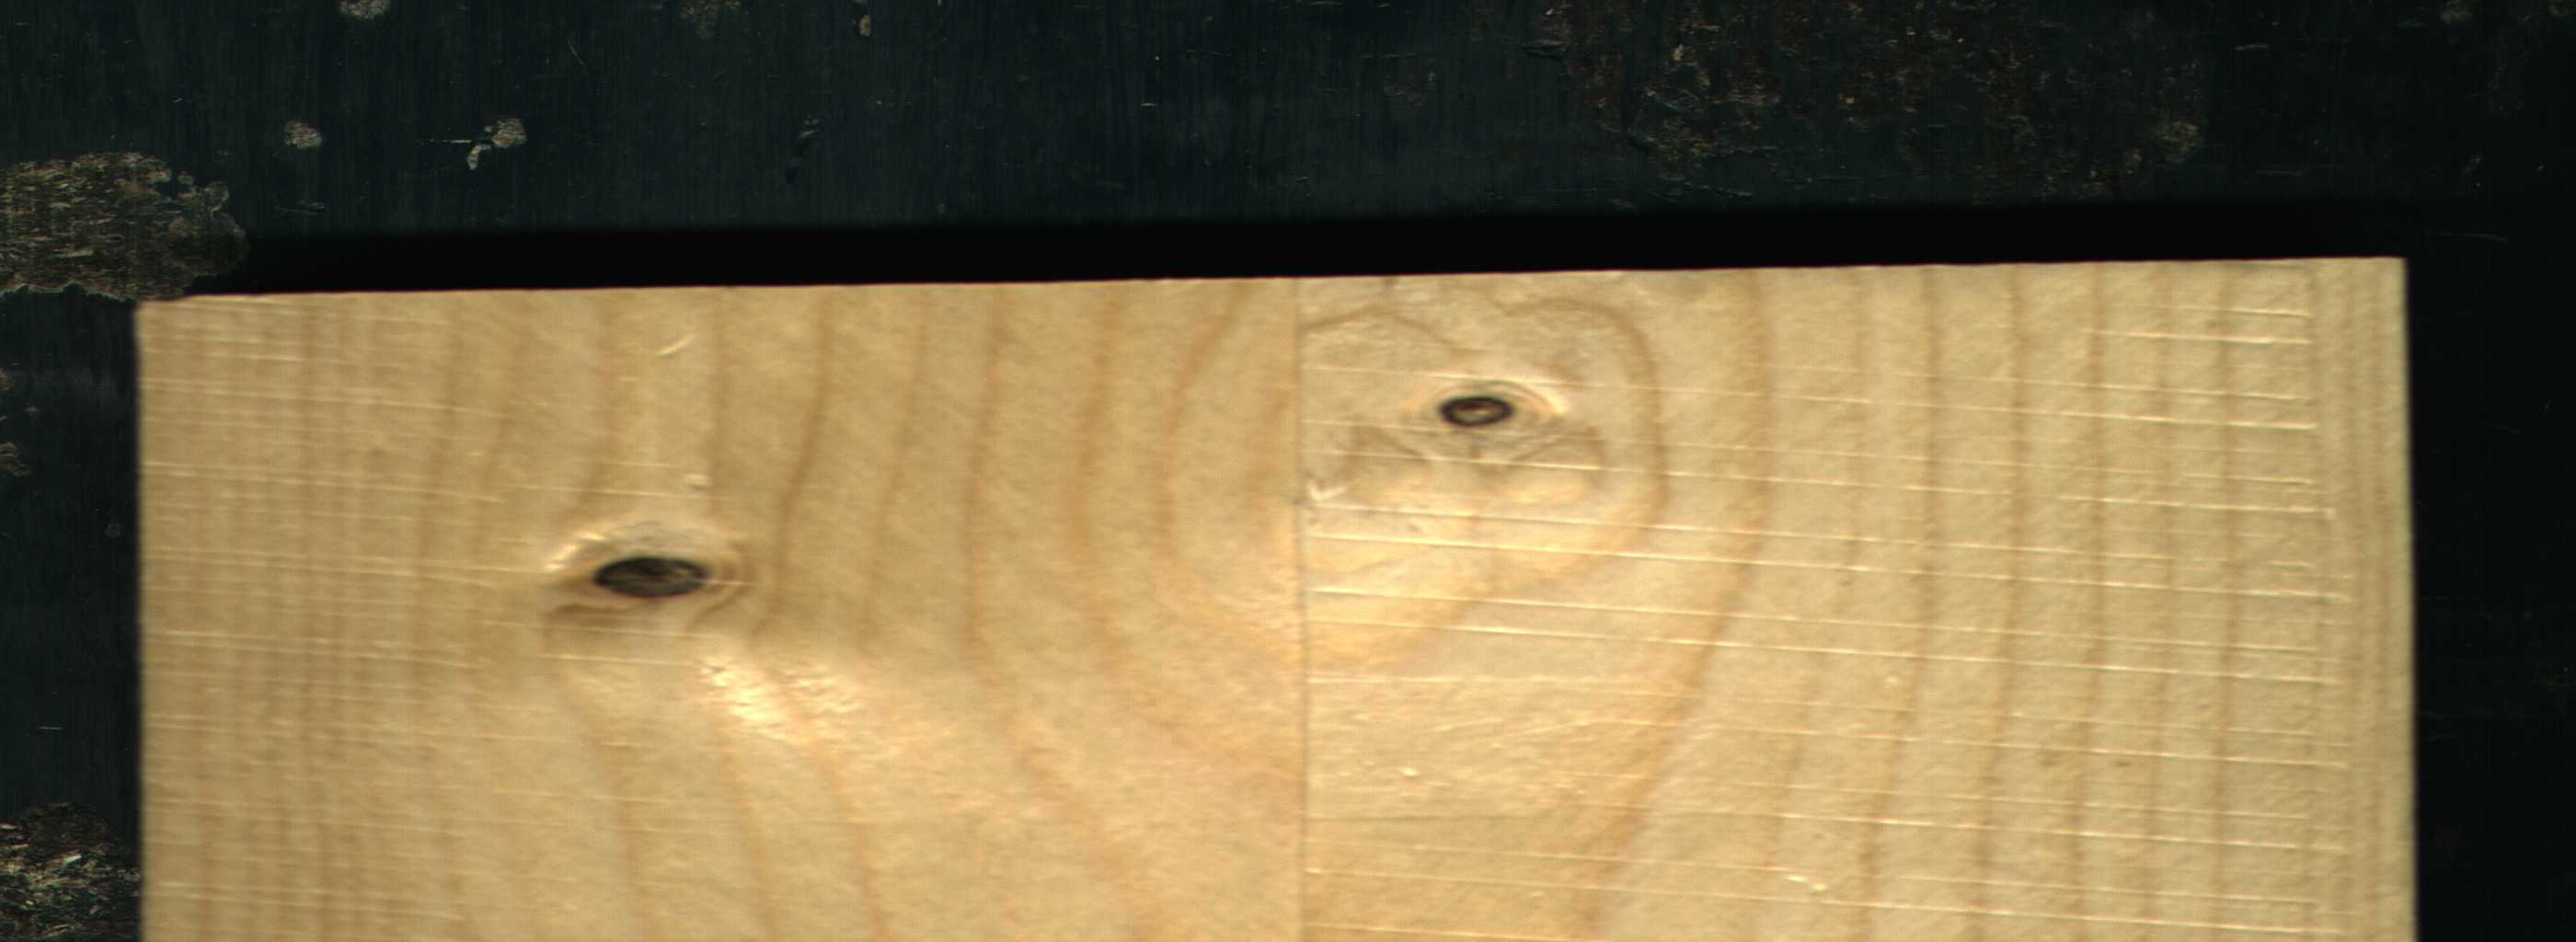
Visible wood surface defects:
Dead_Knot
Dead_Knot